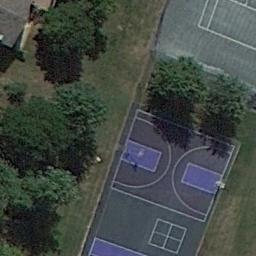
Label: basketball_court